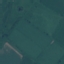
Land use / land cover: Pasture